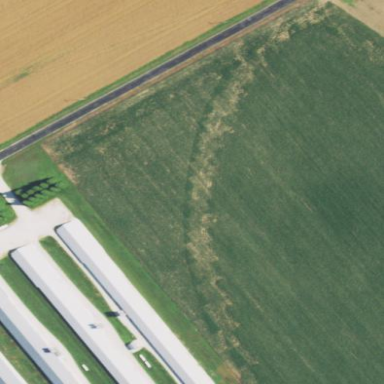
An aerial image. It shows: Farm auxiliary building.